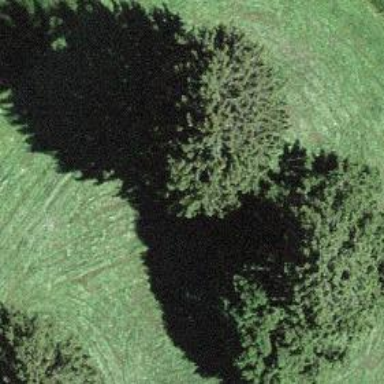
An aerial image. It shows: Needle-leaved tree in its natural environment.